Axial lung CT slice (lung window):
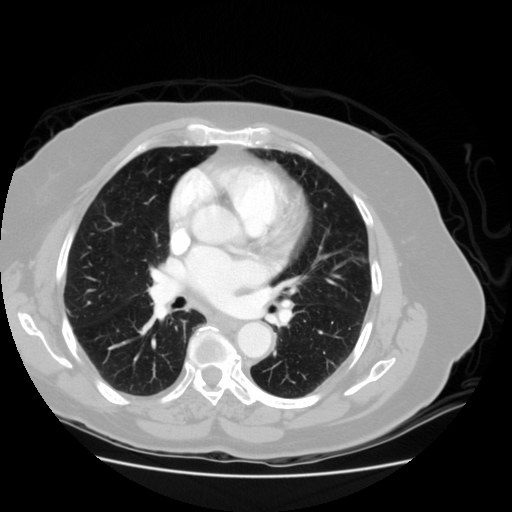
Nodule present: no